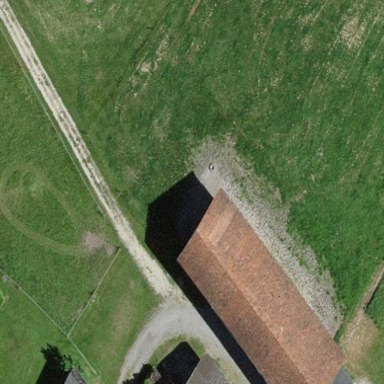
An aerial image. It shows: Garage.